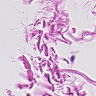
Metastatic tissue present: no